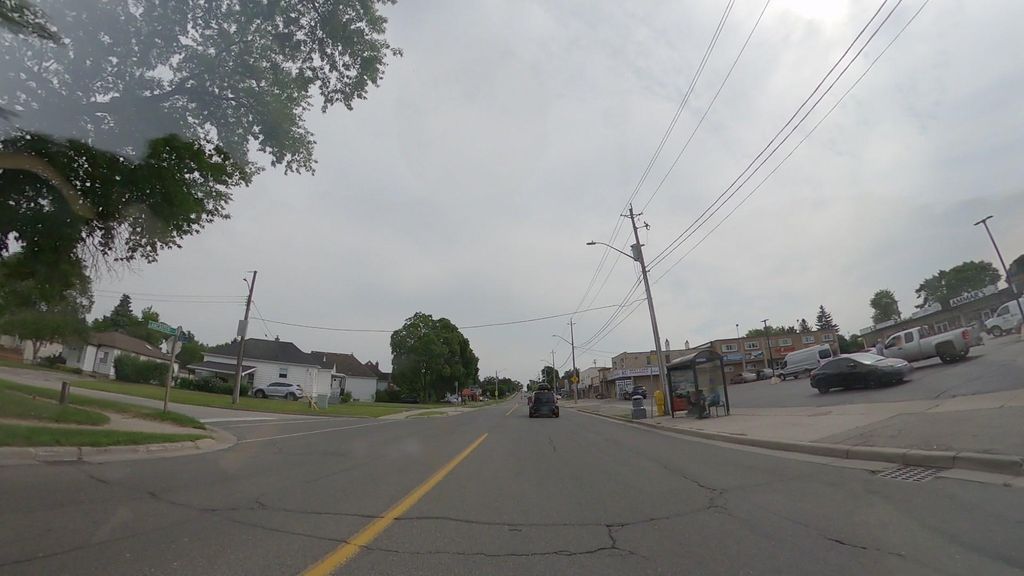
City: kitchener-waterloo